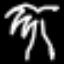
Label: palm tree